Fundus camera: zeiss
Shooting center: midpoint
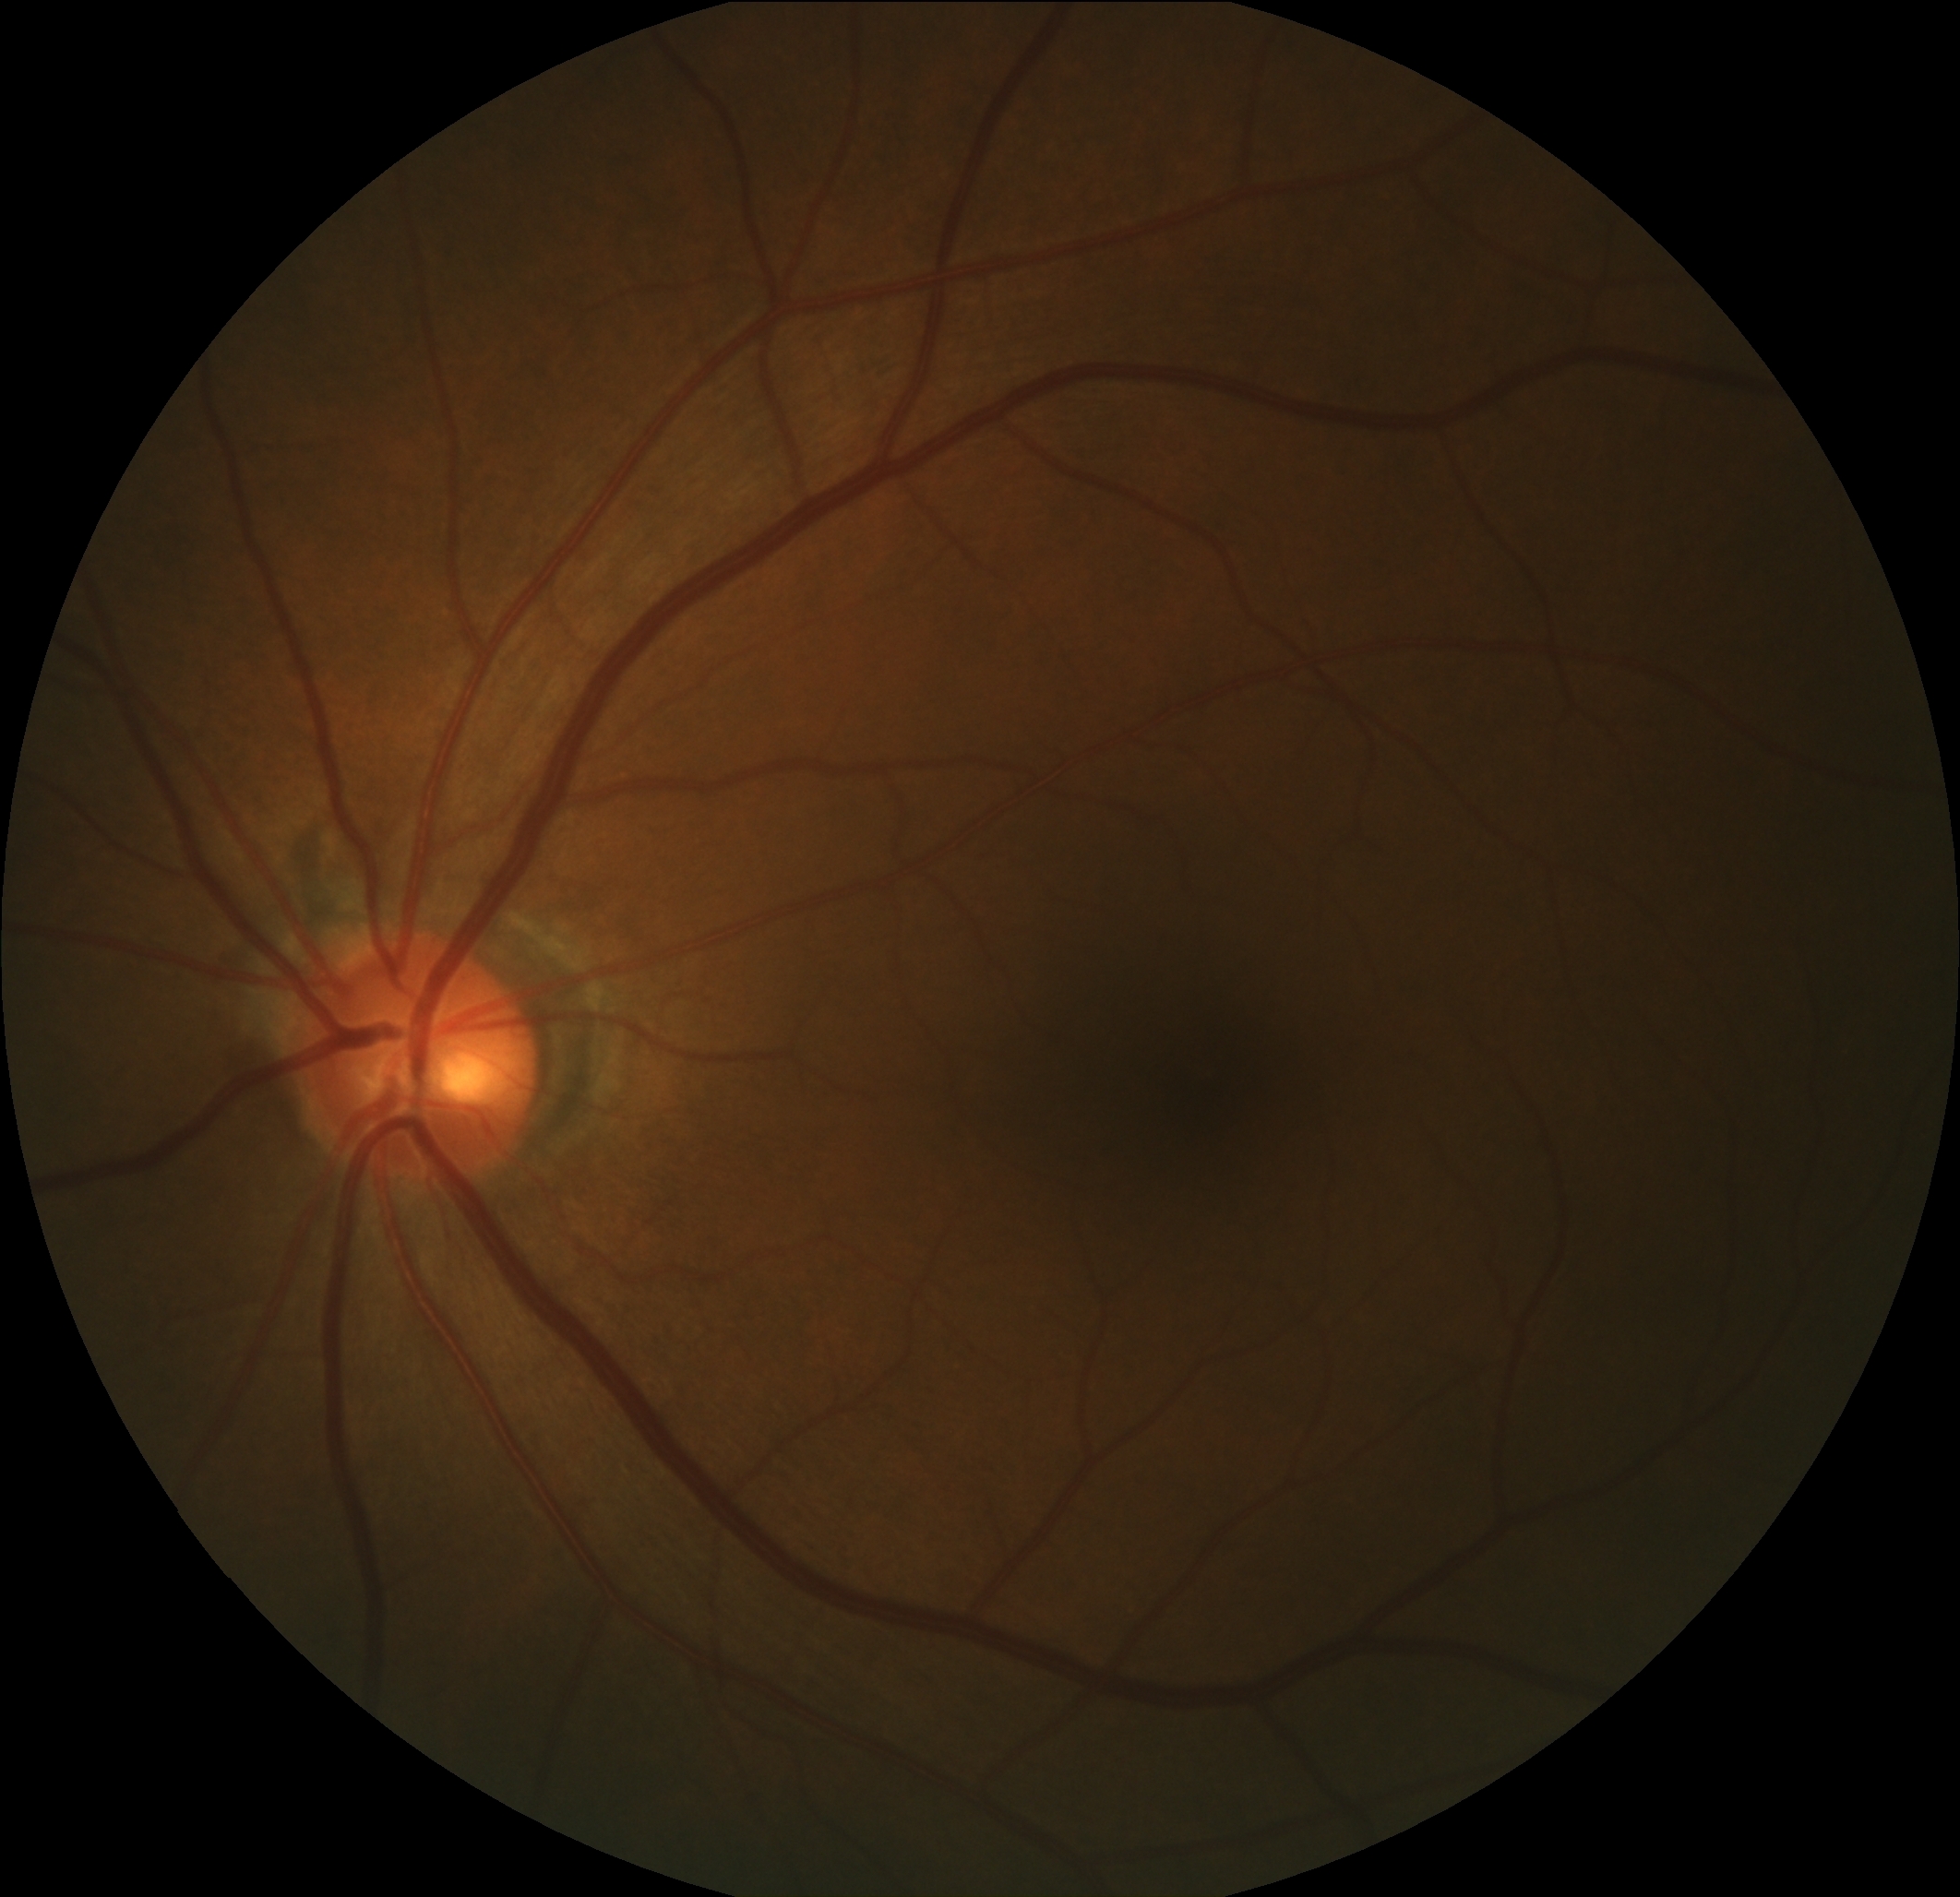
Pathologic myopia: no
Patchy retinal atrophy: present
Retinal detachment: absent